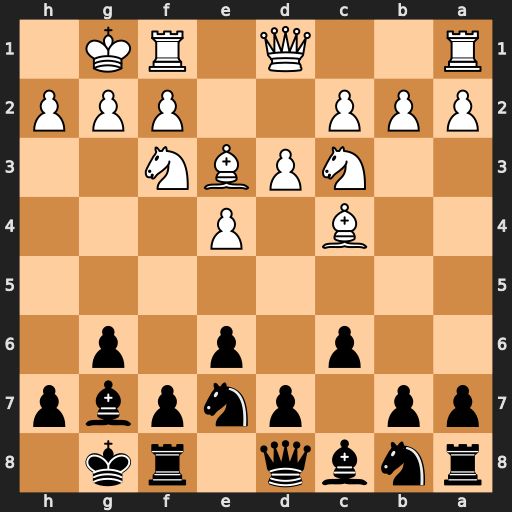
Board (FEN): rnbq1rk1/pp1pnpbp/2p1p1p1/8/2B1P3/2NPBN2/PPP2PPP/R2Q1RK1
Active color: b
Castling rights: -
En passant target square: -
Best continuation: d5 Bb3 d4 Nxd4 Bxd4